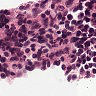
Metastatic tissue present: no